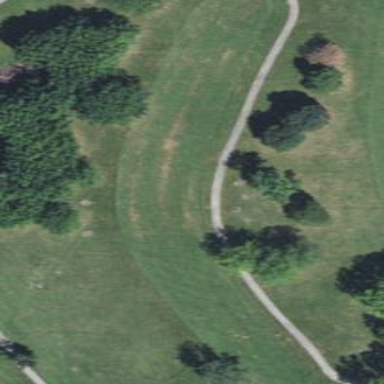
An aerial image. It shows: Well-maintained grassy area designated as golf fairway for the sport of golf. The grass is neatly mown.